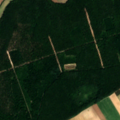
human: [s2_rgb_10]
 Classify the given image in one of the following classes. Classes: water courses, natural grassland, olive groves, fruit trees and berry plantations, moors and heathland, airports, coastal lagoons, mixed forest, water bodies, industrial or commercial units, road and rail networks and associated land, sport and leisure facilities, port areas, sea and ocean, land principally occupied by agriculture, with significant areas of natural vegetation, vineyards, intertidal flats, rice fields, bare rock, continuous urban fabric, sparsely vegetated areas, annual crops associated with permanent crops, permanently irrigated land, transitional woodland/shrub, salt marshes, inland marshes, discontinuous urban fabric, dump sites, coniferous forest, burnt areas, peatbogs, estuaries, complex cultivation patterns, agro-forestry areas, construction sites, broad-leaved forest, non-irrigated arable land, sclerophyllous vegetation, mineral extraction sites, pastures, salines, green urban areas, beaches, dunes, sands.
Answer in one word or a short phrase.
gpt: non-irrigated arable land, complex cultivation patterns, broad-leaved forest